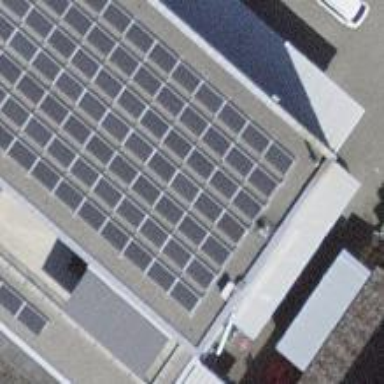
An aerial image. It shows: Solar photovoltaic panel generator.